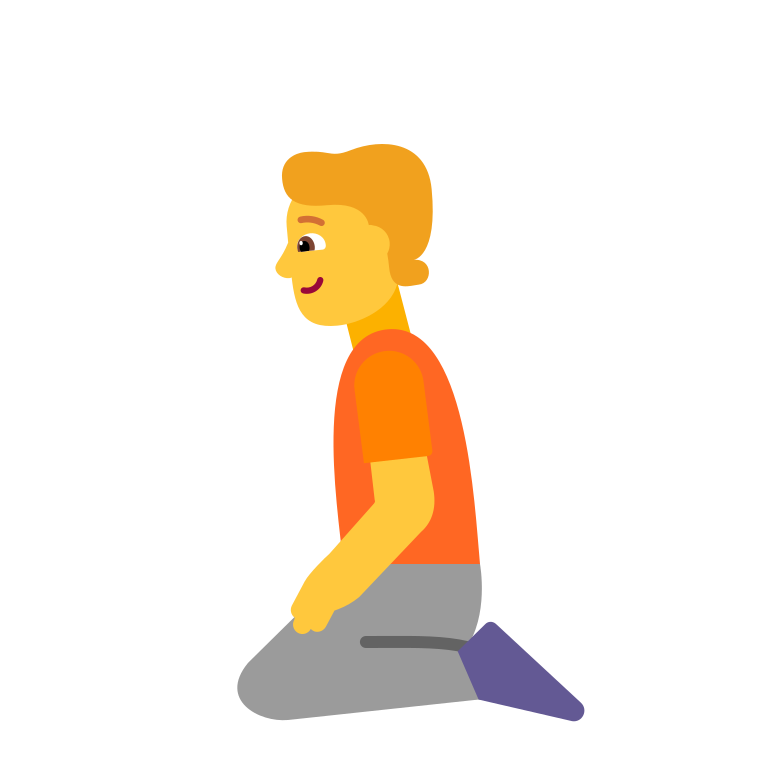
person kneeling flat default